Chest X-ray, AP view. Patient: 10 years old, sex F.
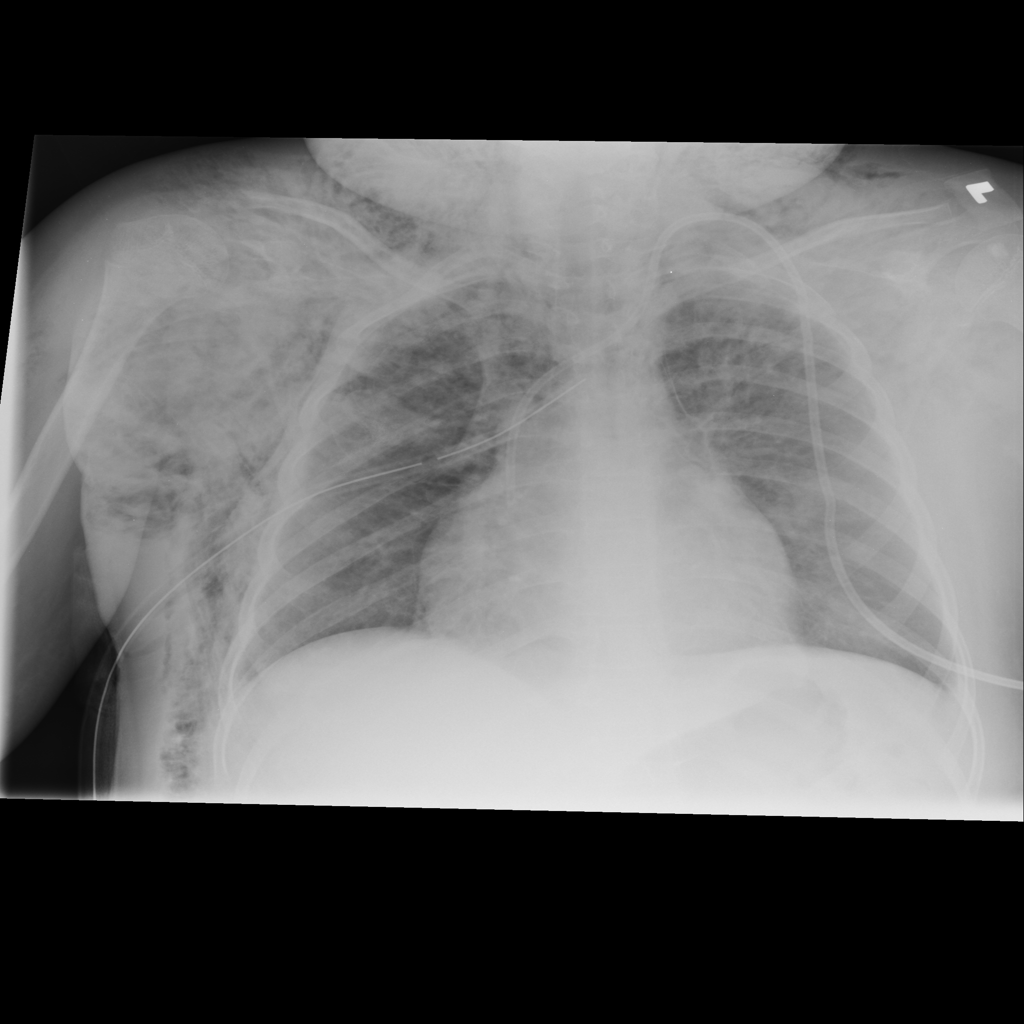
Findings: Emphysema